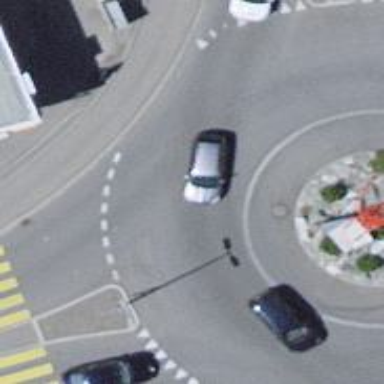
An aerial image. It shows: Secondary road with asphalt surface leading to roundabout.